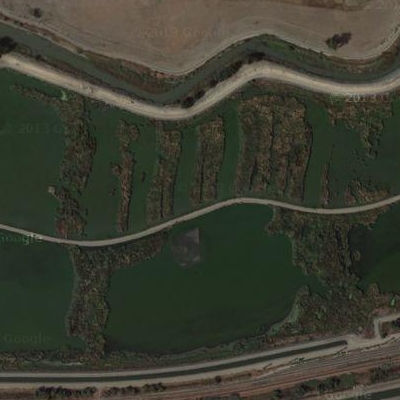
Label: RiverLake